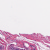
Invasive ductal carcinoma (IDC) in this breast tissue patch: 0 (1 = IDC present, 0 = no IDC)